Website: macys
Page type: delivery-shipping
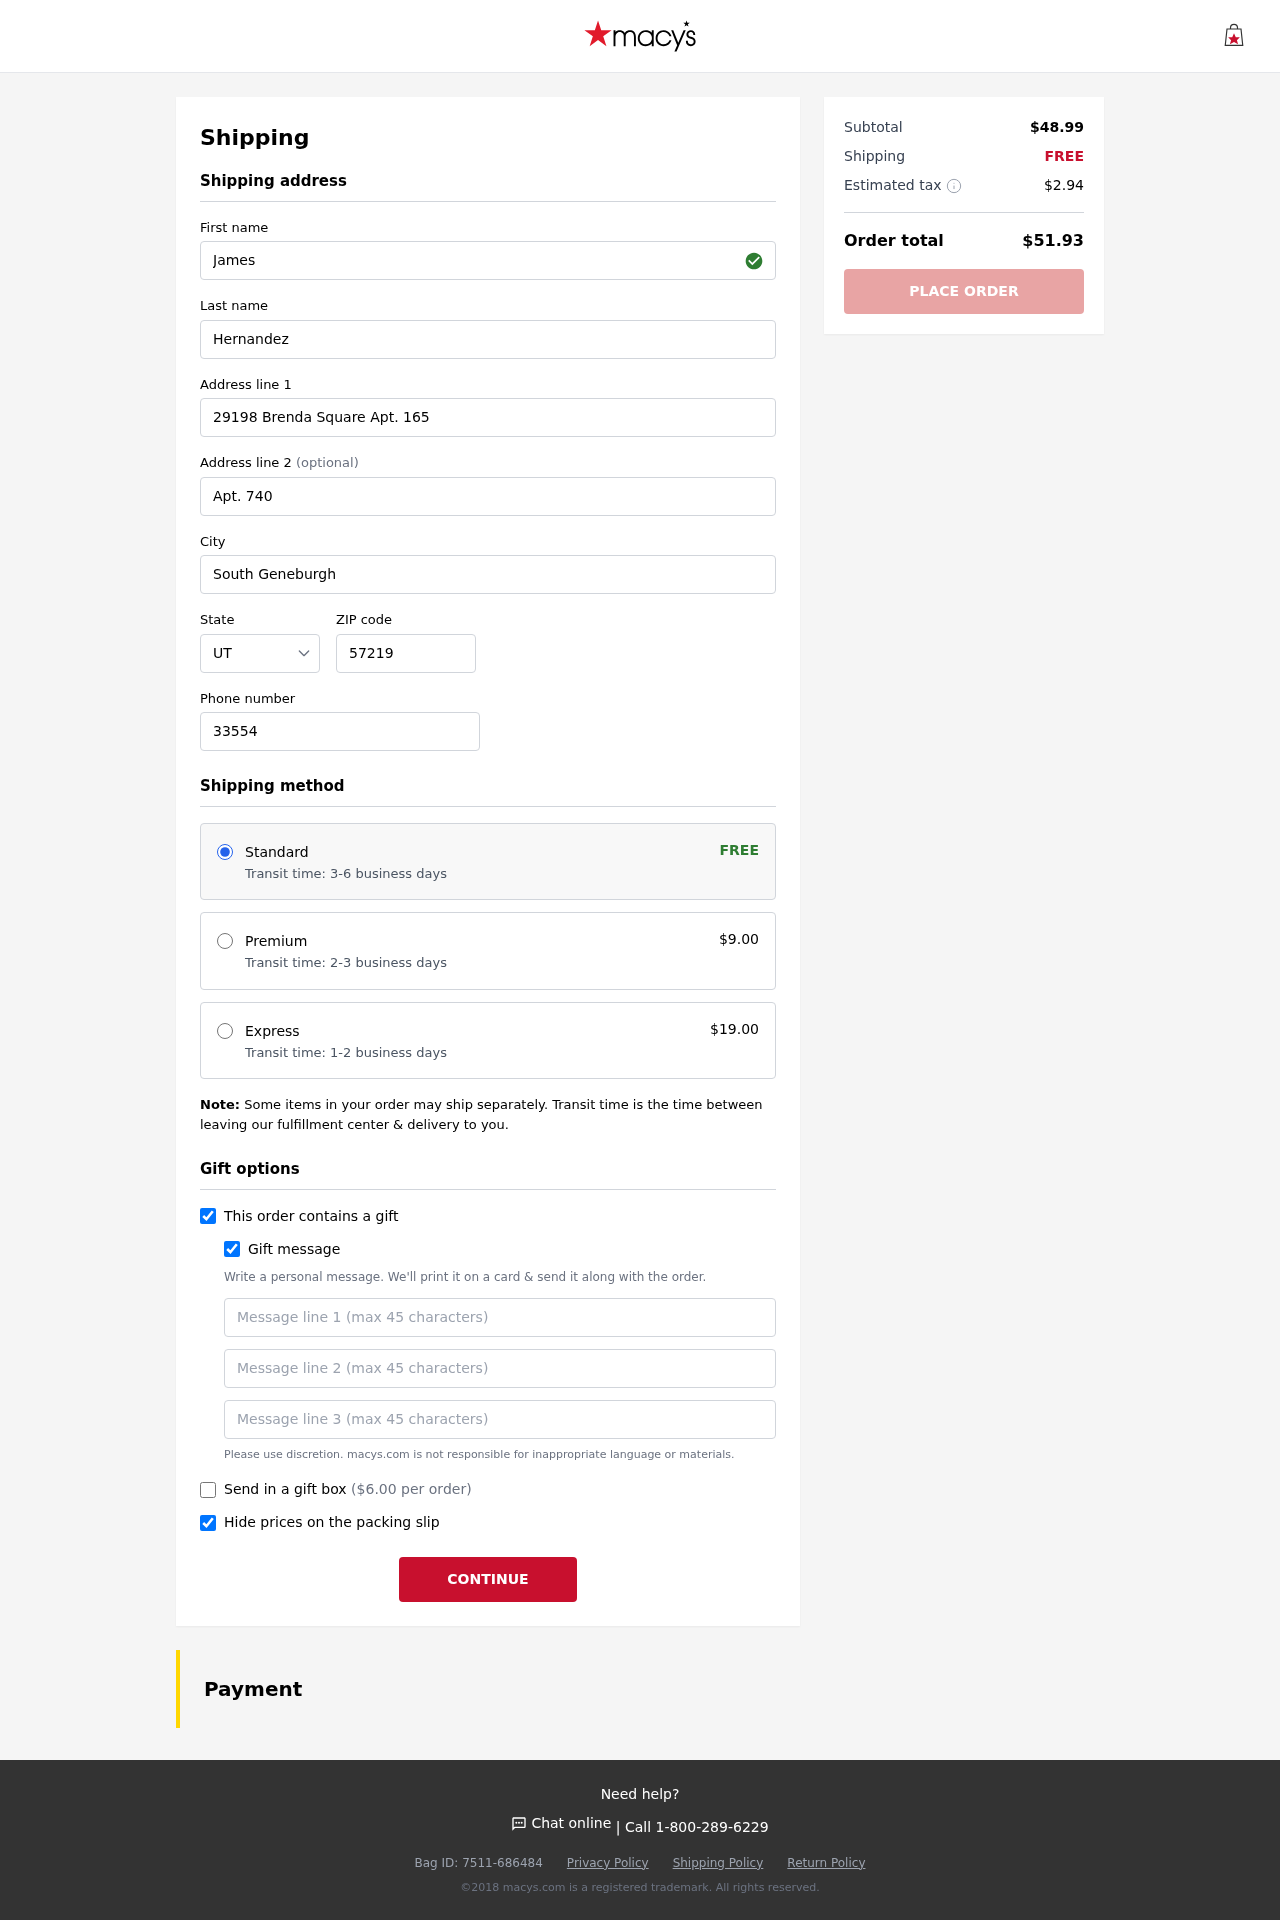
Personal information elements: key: PII_STATE_ABBR
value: UT
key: PII_FIRSTNAME
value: James
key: PII_LASTNAME
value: Hernandez
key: PII_STREET
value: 29198 Brenda Square Apt. 165
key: PII_STREET2
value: Apt. 740
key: PII_CITY
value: South Geneburgh
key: PII_POSTCODE
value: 57219
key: PII_PHONE
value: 3355467359
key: PII_GIFT_MESSAGE
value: Hey Bradley, I remembered how much you wanted a stylish pair of heels for those upcoming events, so I couldn't resist grabbing these for you! Can't wait to see you rock them. Enjoy!  James
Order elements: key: ORDER_SHIPPING_STANDARD
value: Transit time: 3-6 business days
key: ORDER_SHIPPING_COST
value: FREE
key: ORDER_SHIPPING_PREMIUM
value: Transit time: 2-3 business days
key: ORDER_SHIPPING_PREMIUM_PRICE
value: $9.00
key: ORDER_SHIPPING_EXPRESS
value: Transit time: 1-2 business days
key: ORDER_SHIPPING_EXPRESS_PRICE
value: $19.00
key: ORDER_GIFT_BOX_PRICE
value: ($6.00 per order)
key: ORDER_SUBTOTAL
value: $48.99
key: ORDER_SHIPPING_COST2
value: FREE
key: ORDER_TAX
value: $2.94
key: ORDER_TOTAL
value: $51.93